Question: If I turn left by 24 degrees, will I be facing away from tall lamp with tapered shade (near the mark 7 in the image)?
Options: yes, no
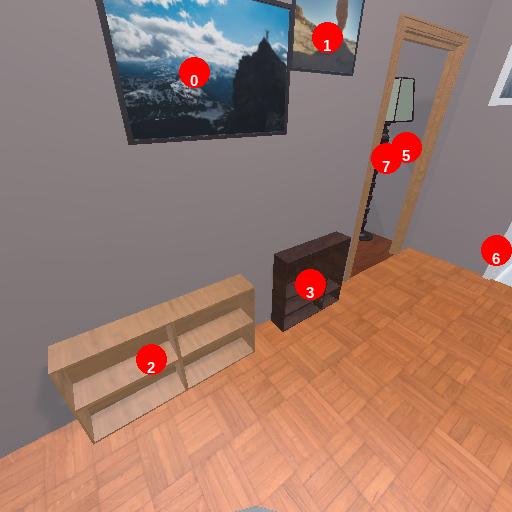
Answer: yes